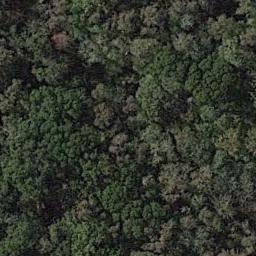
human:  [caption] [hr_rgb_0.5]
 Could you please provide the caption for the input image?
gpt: This is a dense forest .

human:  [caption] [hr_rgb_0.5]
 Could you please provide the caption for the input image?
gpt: Many trees with yellow and green leaves are in a forest .

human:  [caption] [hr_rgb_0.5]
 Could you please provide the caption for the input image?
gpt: The forest has a lot of dense yellow trees and green trees .

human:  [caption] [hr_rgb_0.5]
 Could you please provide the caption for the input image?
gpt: The forest is consist of dry trees and green trees .

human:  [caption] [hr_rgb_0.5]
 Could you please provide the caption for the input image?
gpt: There are many trees with yellow and green leaves in a forest .